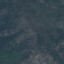
Label: HerbaceousVegetation